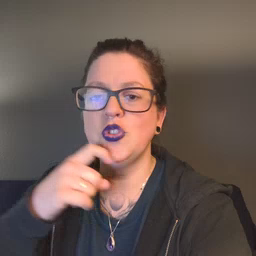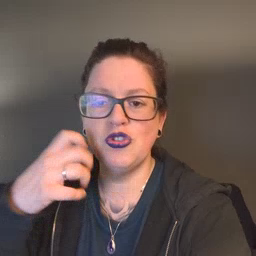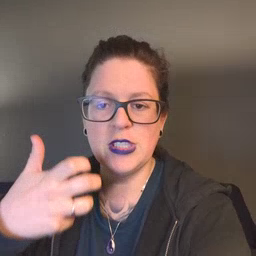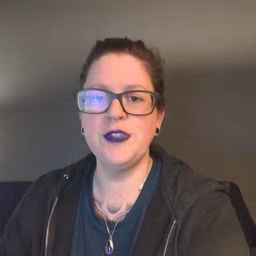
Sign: dryer